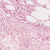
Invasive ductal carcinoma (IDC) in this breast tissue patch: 0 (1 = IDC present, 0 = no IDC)